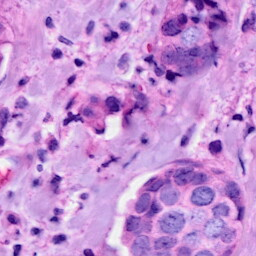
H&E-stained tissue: Breast